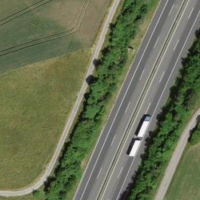
EUNIS habitat code: 57
Species observed at this site:
Euonymus europaeus
Medicago sativa